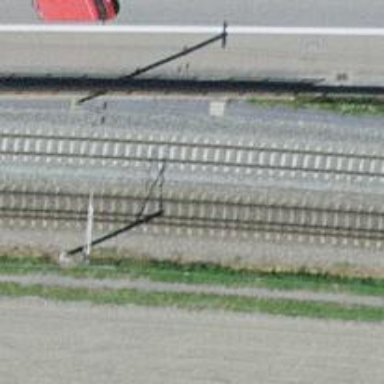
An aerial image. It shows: Railway track with contact line for electrification.